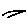
Label: bird